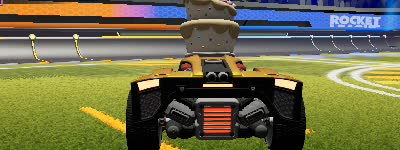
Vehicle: breakout